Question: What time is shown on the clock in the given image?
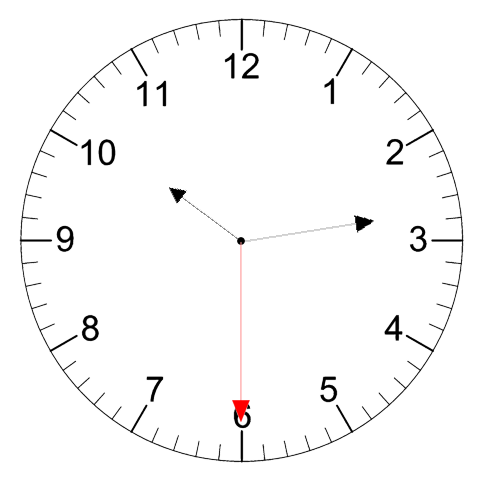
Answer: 10:13:30